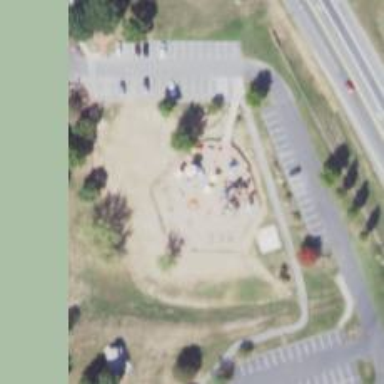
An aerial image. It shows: Playground with roundabout.